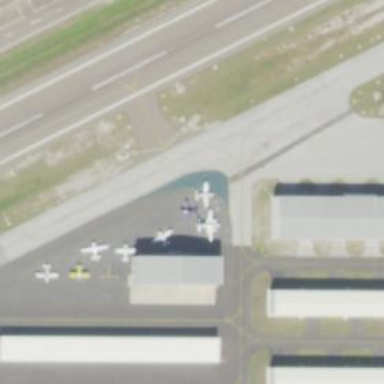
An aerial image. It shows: View of taxiway at the airport.